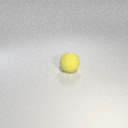
large yellow rubber sphere